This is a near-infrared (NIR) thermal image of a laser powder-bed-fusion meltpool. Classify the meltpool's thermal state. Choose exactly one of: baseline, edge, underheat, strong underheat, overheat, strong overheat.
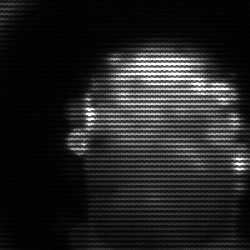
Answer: baseline